Interaction volume radius: 5 \u00c5
Interaction volume height: 35 \u00c5
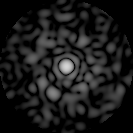
Disorder parameter: 0.8081